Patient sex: M
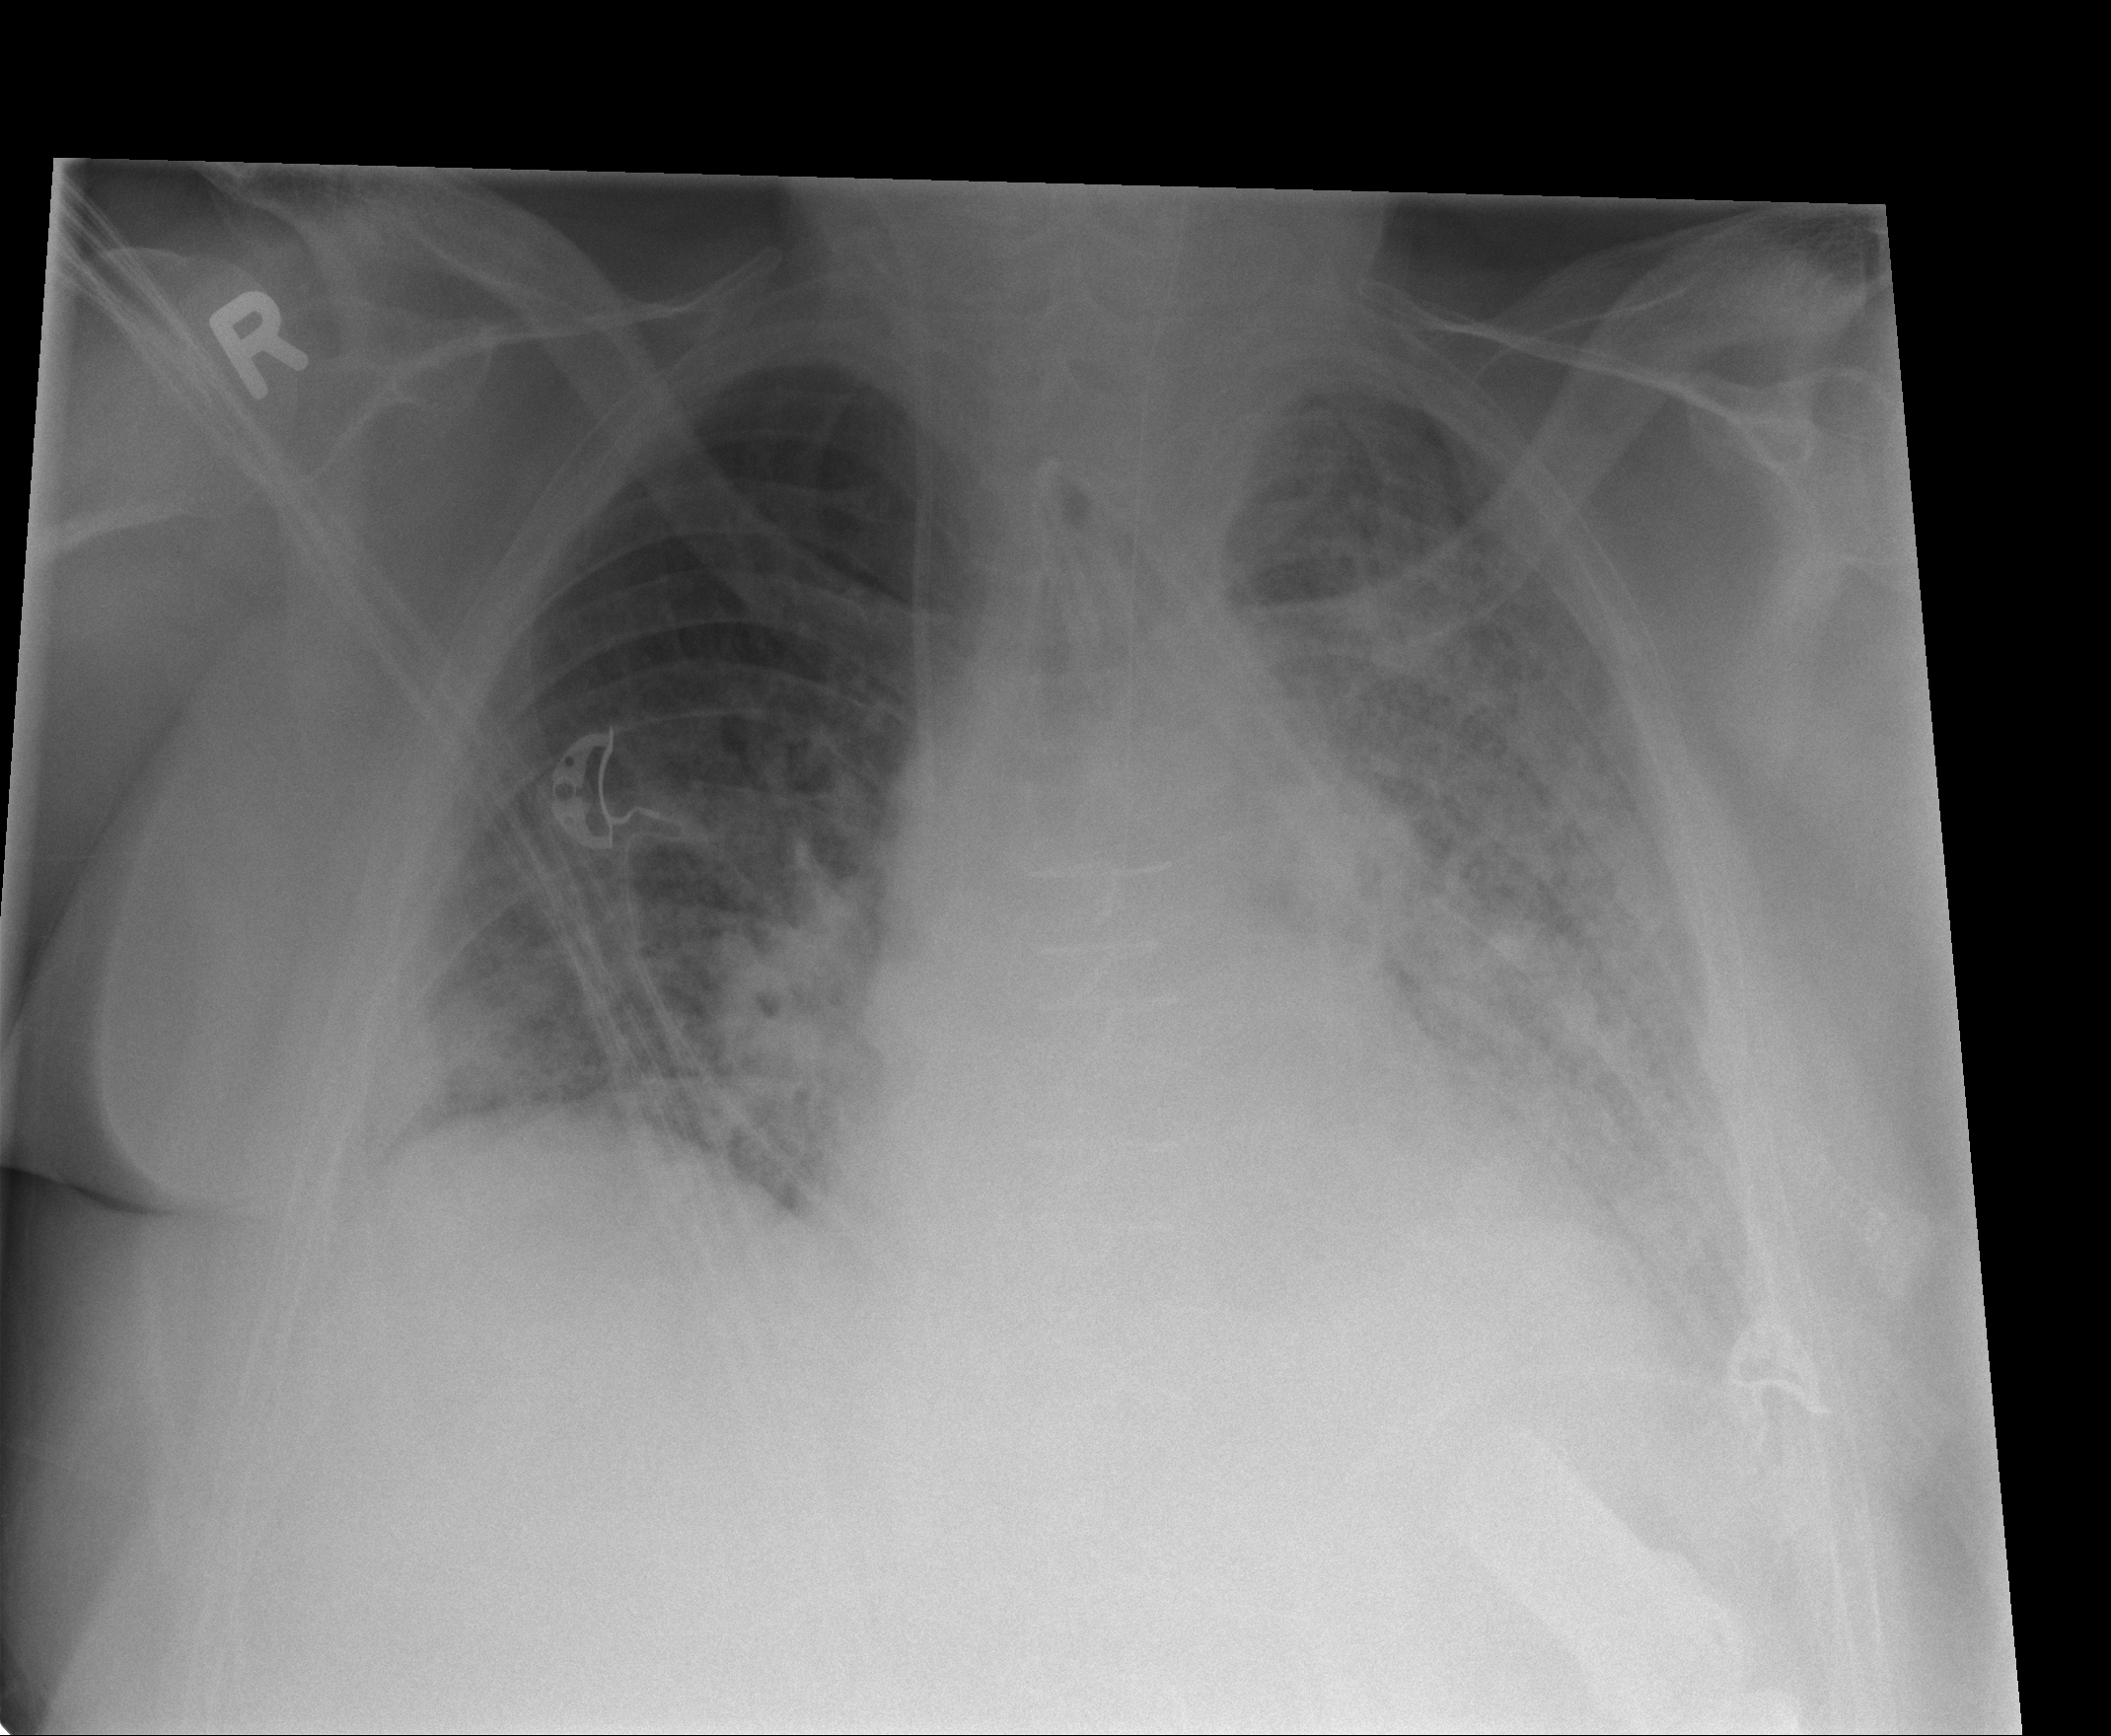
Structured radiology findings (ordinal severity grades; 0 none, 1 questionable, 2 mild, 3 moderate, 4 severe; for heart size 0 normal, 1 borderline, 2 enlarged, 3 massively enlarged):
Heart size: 1
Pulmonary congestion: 1
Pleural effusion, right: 1
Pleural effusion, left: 2
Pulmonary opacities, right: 2
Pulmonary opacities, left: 4
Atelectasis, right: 2
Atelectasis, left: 3